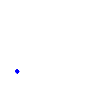
Particle: proton